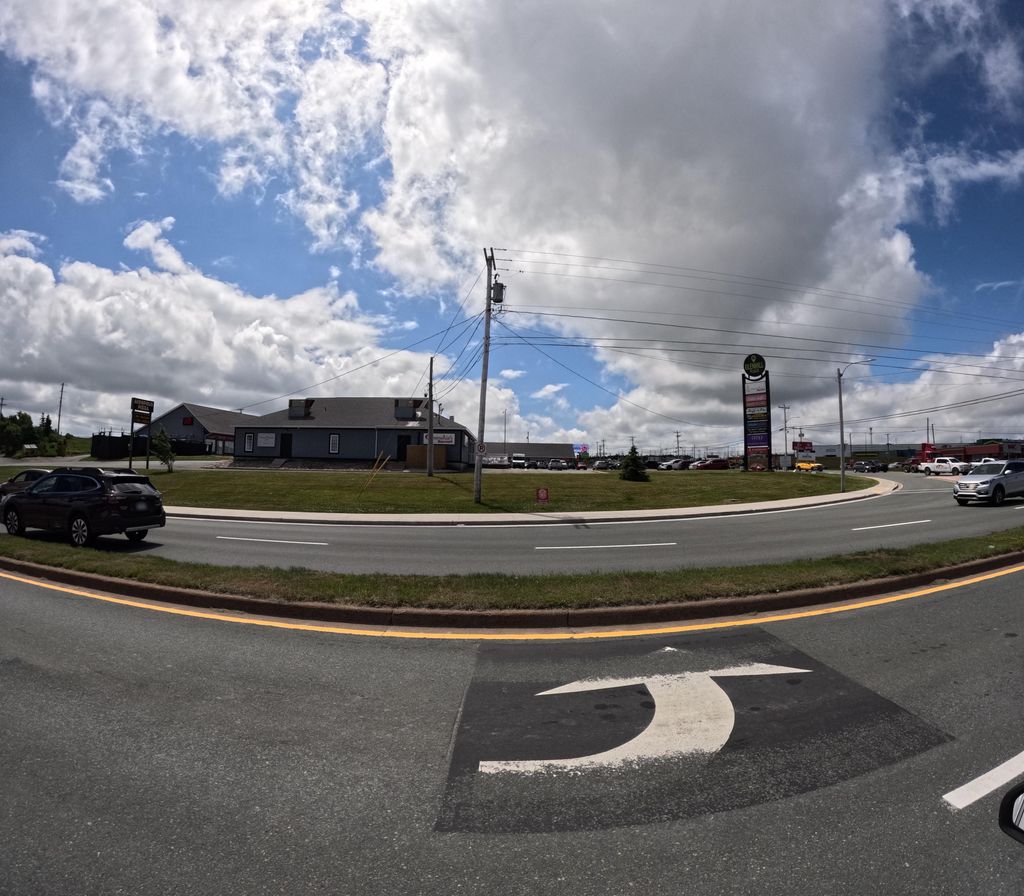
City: st_johns